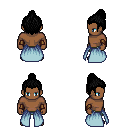
a pixel art fantasy rpg character, male body template, human, dark skin, overskirt, teal pants, black short topknot hairstyle, cloth bracers, four views (front, back, left, right), 2x2 character sprite sheet, small pixel art, hard edges, no anti-aliasing